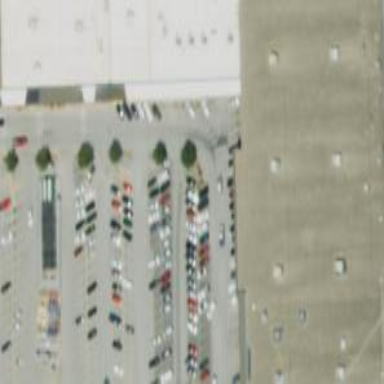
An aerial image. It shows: Retail building.